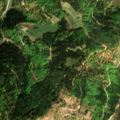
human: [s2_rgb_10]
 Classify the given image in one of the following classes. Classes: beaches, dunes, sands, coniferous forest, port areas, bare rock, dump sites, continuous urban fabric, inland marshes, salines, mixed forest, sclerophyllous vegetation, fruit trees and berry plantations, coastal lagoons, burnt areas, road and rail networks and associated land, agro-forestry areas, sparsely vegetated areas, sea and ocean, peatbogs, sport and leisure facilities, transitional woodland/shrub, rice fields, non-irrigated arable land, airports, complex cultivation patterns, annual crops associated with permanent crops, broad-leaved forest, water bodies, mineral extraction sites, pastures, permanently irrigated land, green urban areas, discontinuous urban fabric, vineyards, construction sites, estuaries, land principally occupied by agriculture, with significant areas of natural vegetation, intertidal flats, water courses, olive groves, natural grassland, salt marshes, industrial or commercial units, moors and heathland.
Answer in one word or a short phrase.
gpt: pastures, broad-leaved forest, mixed forest